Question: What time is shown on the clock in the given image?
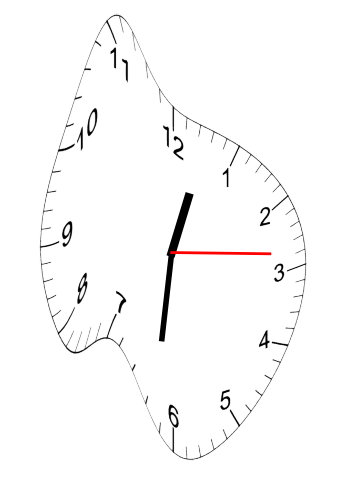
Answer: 12:31:14